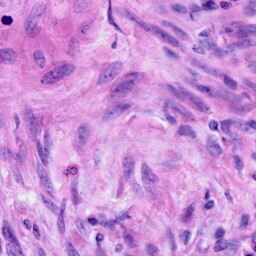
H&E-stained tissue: Cervix